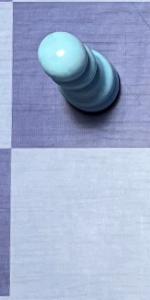
Label: Empty